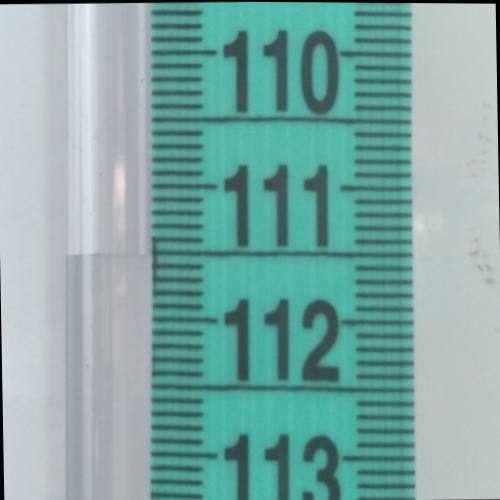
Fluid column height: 111.5 cm